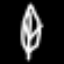
Label: leaf